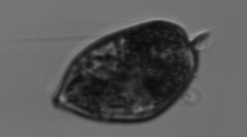
Label: Prorocentrum_micans